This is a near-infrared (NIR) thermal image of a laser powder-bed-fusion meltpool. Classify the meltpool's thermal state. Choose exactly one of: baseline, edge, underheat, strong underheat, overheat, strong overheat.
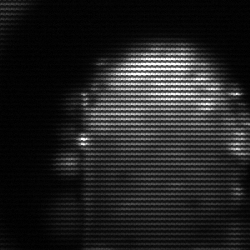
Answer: baseline